Interaction volume radius: 10 \u00c5
Interaction volume height: 10 \u00c5
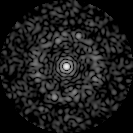
Disorder parameter: 0.8342